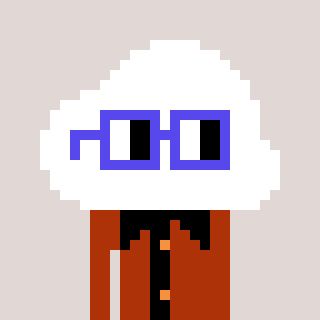
a pixel art character with square blue glasses, a cloud-shaped head and a hotbrown-colored body on a warm background